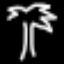
Label: palm tree